Question: Count the number of objects in the diagram.
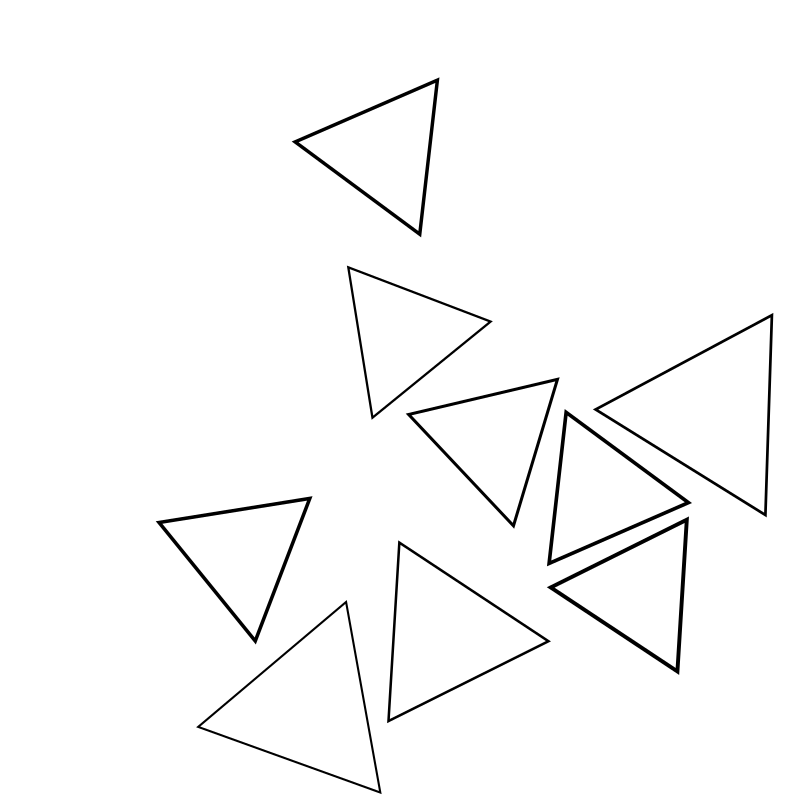
Answer: 9